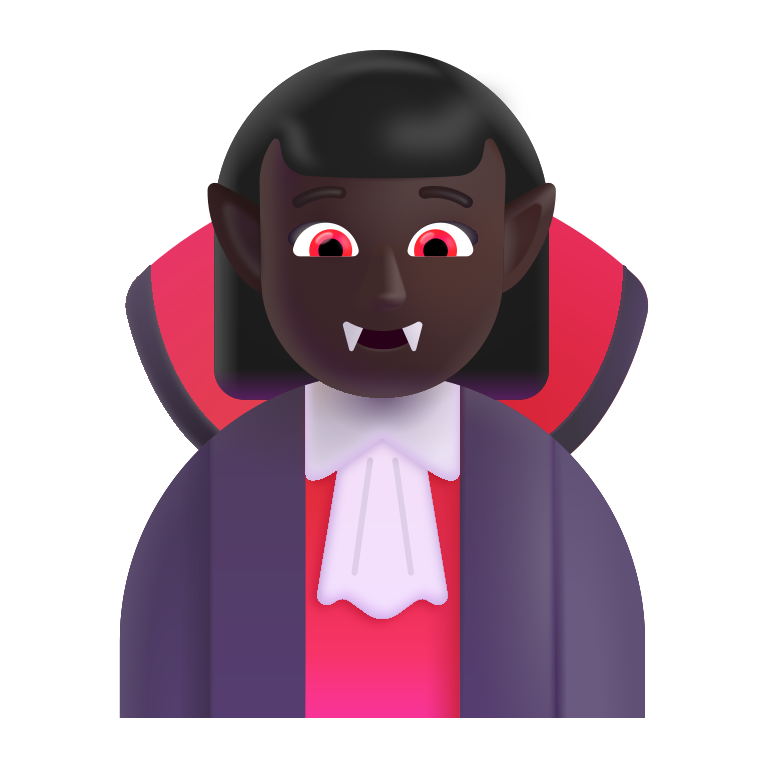
woman vampire color dark